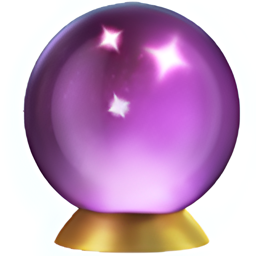
Name: crystal ball
Emoji: 🔮
Group: Activities
Sub-group: game